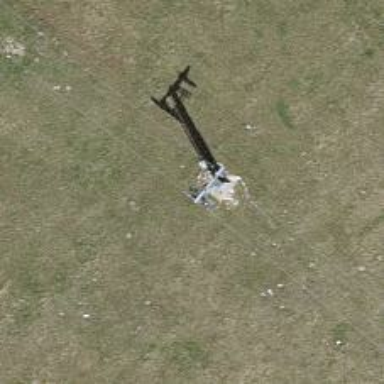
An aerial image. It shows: Pylon for aerialway.